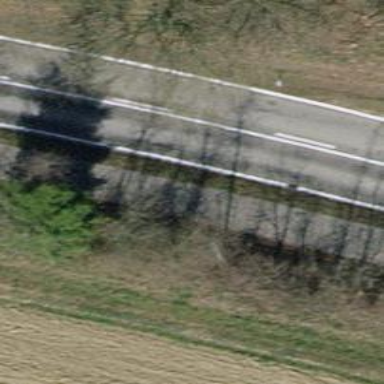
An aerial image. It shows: Hedge acting as barrier.